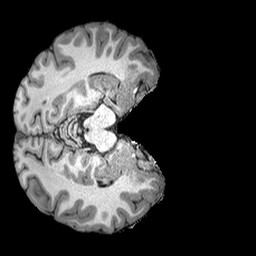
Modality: T1w
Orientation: axial
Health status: ill